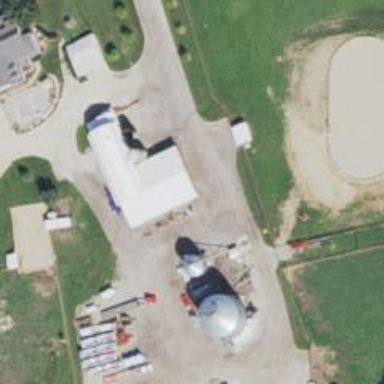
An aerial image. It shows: Silo.